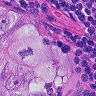
Metastatic tissue present: yes